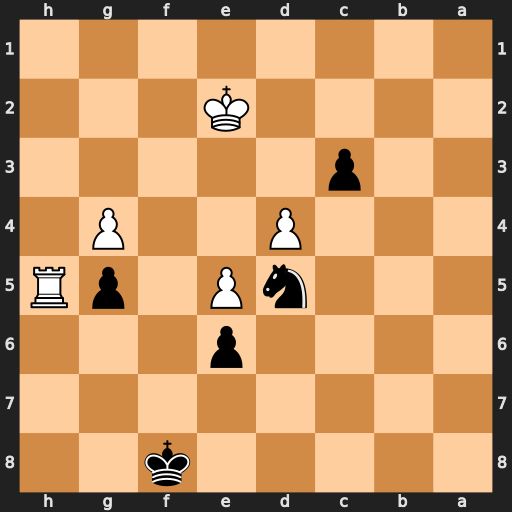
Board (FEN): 5k2/8/4p3/3nP1pR/3P2P1/2p5/4K3/8
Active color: b
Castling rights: -
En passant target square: -
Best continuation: Nf4+ Kd1 Nxh5